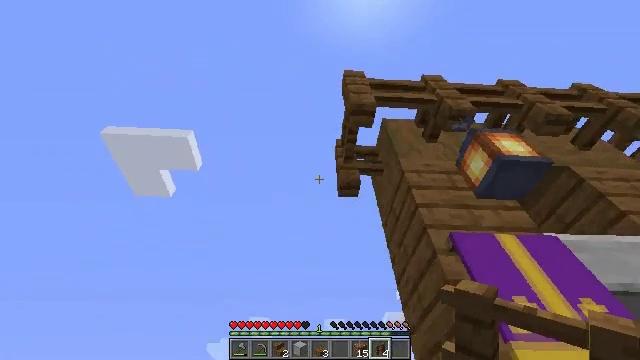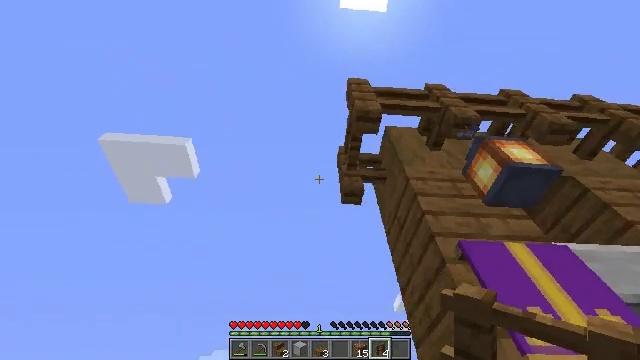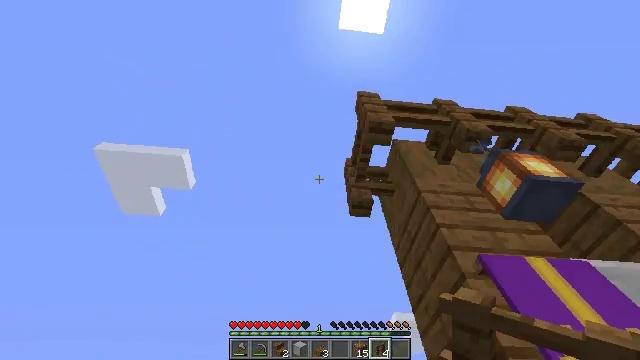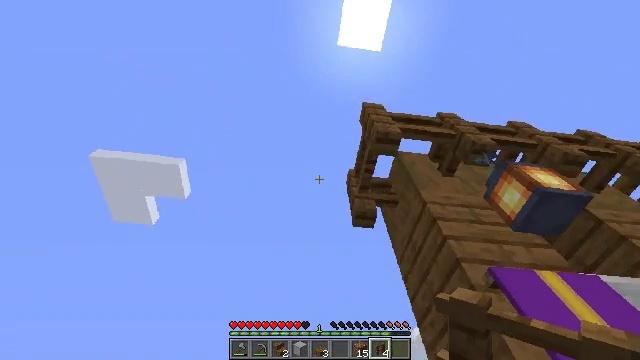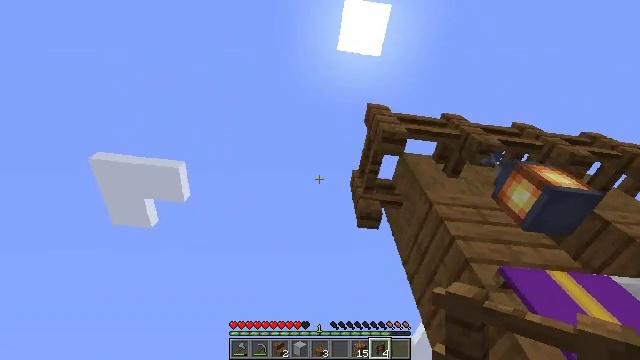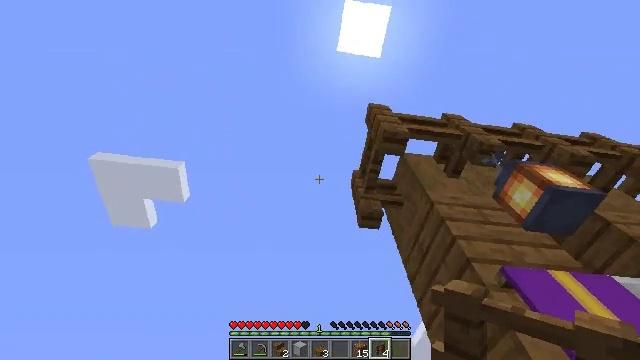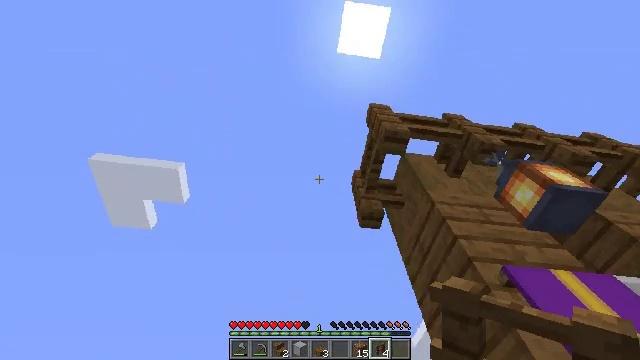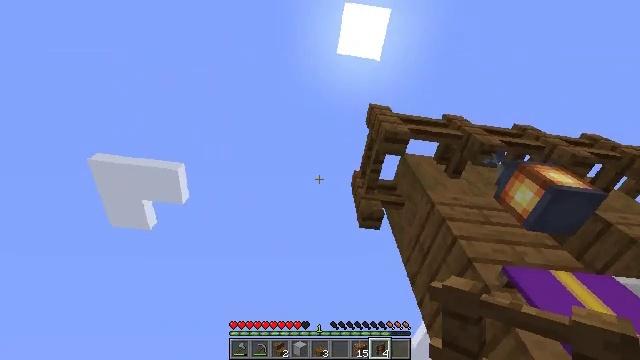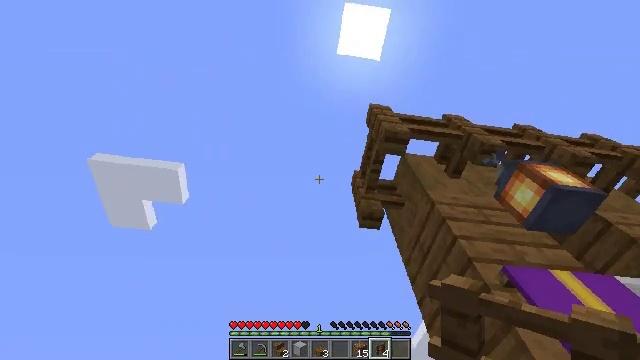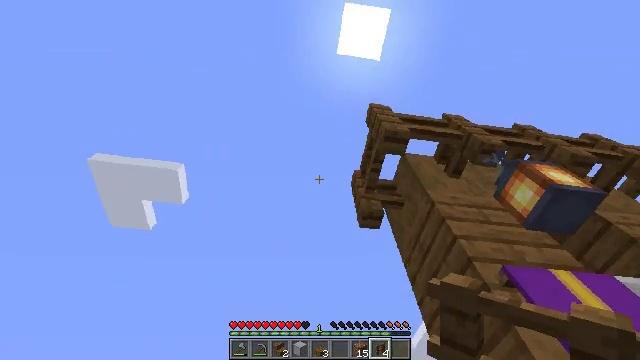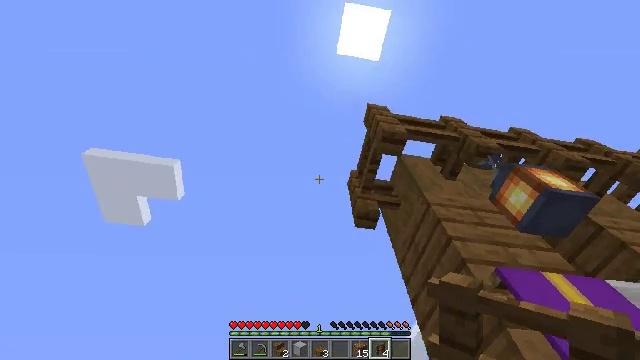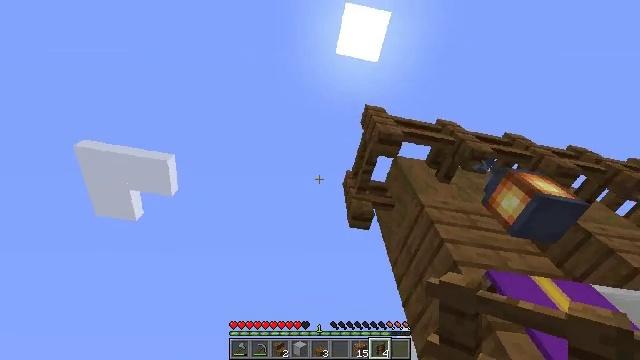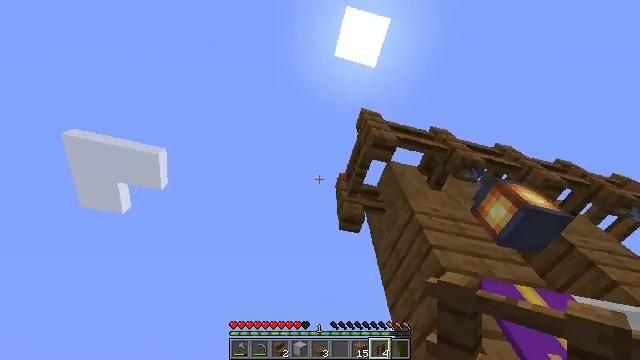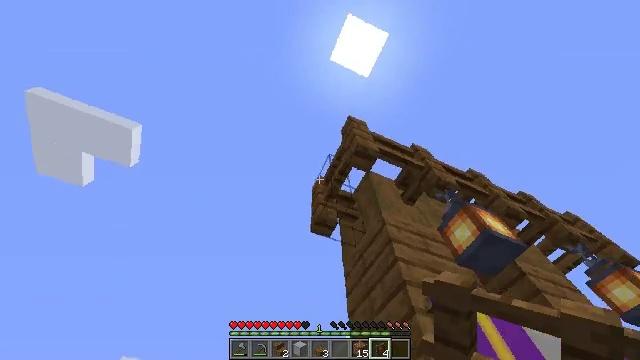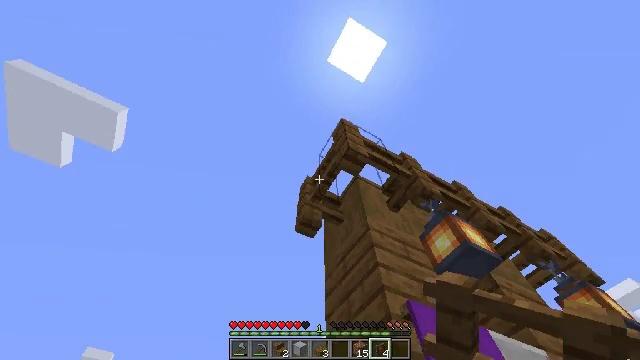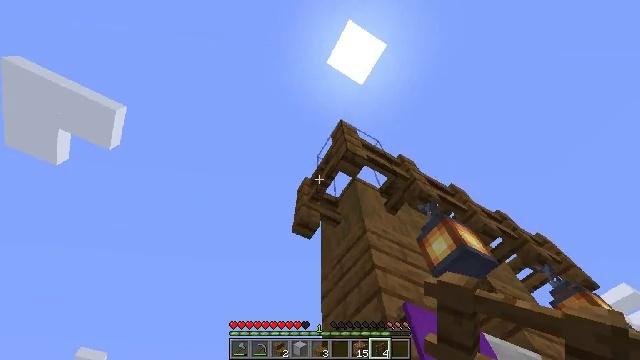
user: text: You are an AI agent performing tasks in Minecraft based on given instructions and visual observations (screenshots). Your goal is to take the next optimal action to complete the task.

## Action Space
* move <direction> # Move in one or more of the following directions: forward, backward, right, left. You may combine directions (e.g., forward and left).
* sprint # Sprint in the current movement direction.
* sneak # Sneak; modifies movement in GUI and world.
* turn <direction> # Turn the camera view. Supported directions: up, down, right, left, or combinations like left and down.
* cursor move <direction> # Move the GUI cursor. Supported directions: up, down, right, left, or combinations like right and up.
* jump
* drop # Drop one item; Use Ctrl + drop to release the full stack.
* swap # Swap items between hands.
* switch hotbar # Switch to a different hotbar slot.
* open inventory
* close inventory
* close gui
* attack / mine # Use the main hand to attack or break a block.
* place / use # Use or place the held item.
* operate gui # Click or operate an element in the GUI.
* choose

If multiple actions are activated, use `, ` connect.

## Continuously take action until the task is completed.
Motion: motion action
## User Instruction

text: Break the spruce fence to collect it.
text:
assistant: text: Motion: move left, turn up
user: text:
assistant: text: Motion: turn right and up
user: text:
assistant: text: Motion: turn right and up
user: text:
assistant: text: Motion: no_op
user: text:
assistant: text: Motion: no_op
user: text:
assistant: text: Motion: no_op
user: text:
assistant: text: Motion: no_op
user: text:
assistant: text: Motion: no_op
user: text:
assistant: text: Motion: no_op
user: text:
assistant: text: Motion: turn right
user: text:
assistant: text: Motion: turn right
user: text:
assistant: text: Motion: turn right
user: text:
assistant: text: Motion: turn right
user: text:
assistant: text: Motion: turn right
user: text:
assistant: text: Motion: no_op
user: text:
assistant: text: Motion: no_op
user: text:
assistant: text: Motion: switch to hotbar 1
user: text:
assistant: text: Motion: switch to hotbar 1
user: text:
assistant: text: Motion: switch to hotbar 1
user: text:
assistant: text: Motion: switch to hotbar 1
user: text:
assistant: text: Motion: no_op
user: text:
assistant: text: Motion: turn right
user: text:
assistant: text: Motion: turn right
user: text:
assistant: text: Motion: turn right
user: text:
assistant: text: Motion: switch to hotbar 2
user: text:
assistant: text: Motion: switch to hotbar 2
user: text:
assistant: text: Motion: no_op
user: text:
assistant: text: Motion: no_op
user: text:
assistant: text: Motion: no_op
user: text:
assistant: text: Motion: switch to hotbar 1